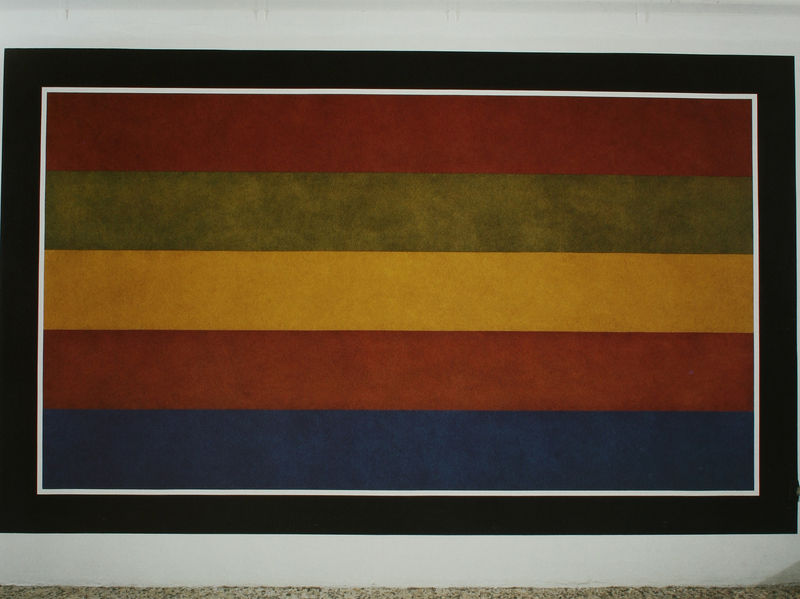
Titel: Installation Kestner Gesellschaft, hannover - Continuous forms
Künstler: Sol Lewitt
Schlagwörter: blau, weiß, gelb, grün, bunt, orange, schwarz, rot, rahmen, fünf, fahne, flagge, abstrakt, farben, farbe, linien, streifen, rechteck, waagerecht, gemasert, gorizontal